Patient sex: M
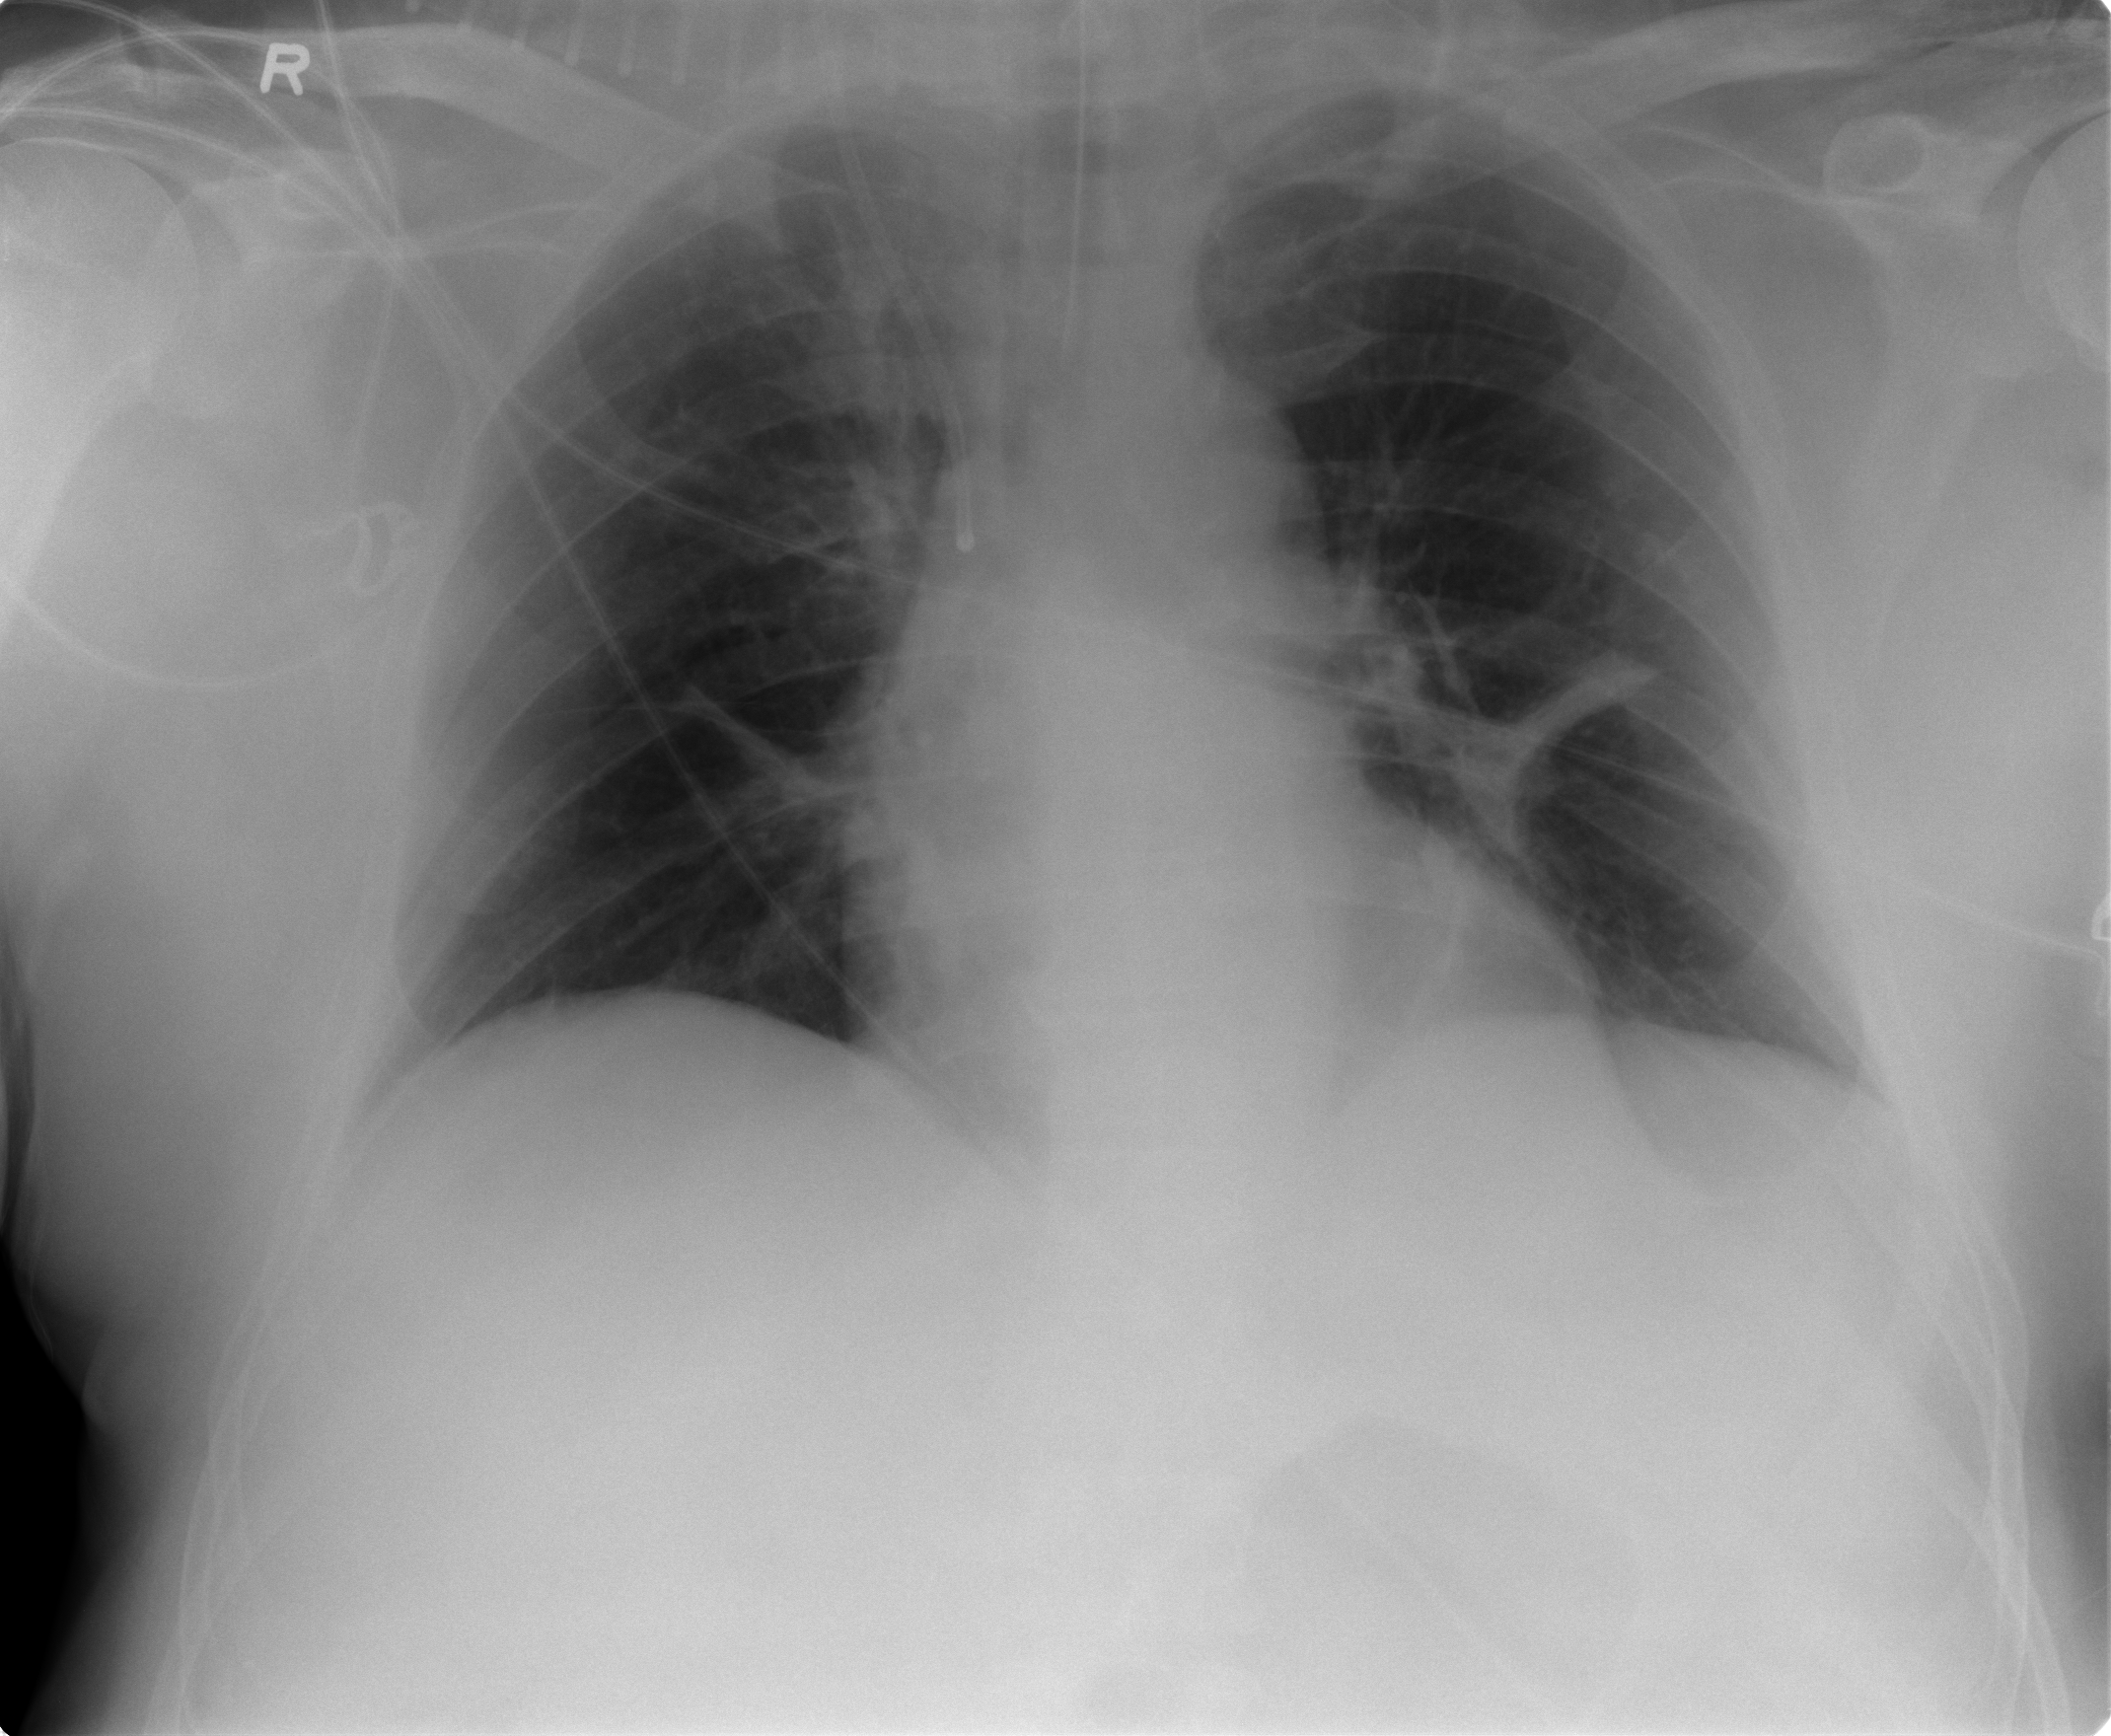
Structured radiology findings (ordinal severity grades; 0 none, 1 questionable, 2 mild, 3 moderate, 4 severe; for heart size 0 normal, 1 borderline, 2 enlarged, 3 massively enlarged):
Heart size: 0
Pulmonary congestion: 2
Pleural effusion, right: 0
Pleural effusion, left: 0
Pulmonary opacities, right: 0
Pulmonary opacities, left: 0
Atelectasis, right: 0
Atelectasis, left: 0